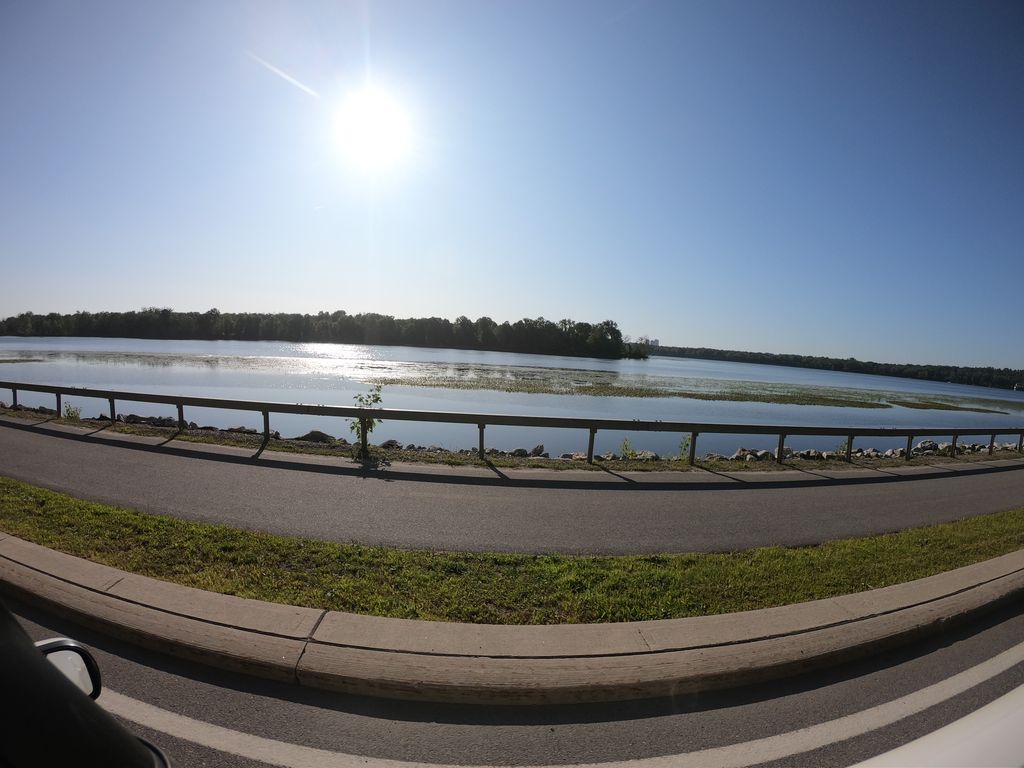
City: ottawa-gatineau